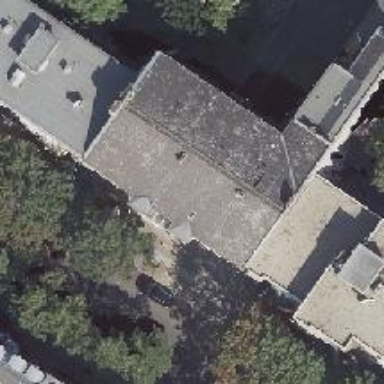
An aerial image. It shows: The image shows part of apartment building.